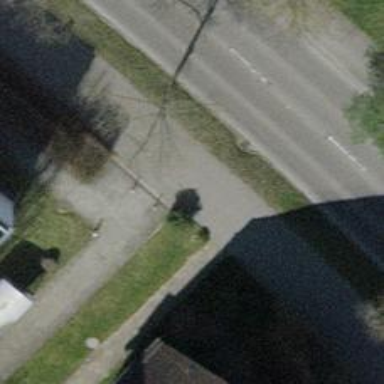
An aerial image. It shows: Bollard barrier.